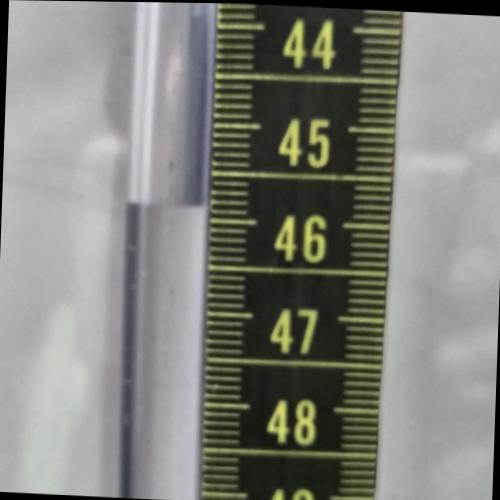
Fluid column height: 45.8 cm